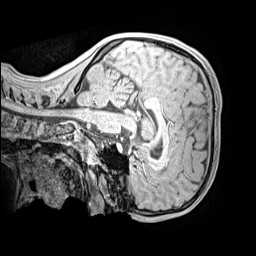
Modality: MP2RAGE
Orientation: sagittal
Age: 12
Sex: female
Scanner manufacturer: siemens
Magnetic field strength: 3 T
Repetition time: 4 s
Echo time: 0.00299 s